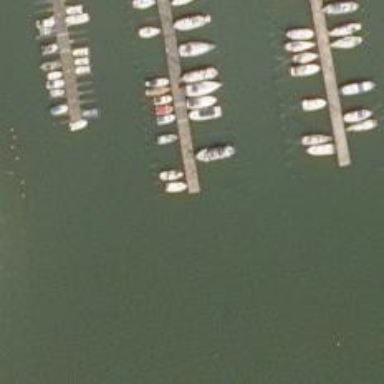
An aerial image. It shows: Man-made pier.